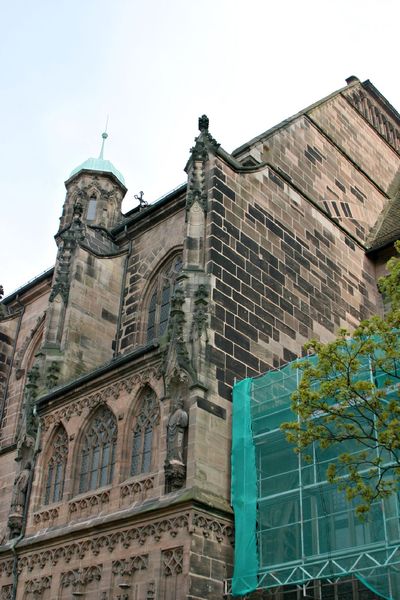
Titel: Brautportal von St. Lorenz in Nürnberg
Künstler: Konrad Heinzelmann
Standort: Nürnberg, St. Lorenz (EU - D - B)
Institution: Nürnberg, St. Lorenz
Schlagwörter: baum, ausschnitt, fenster, dach, gebäude, architektur, stein, steine, kirche, gotik, turm, seitlich, fassade, giebel, mauer, detail, foto, erker, gerüst, kirch, kreuz, türmchen, dom, photo, statuen, gotisch, seitenschiff, spitzbogen, spitzbögen, verdreht, baustelle, nischen, plane